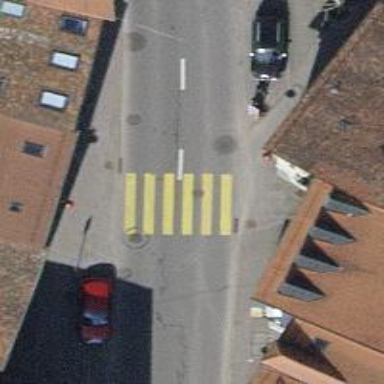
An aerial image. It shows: Marked zebra crossing with distinct zebra markings.